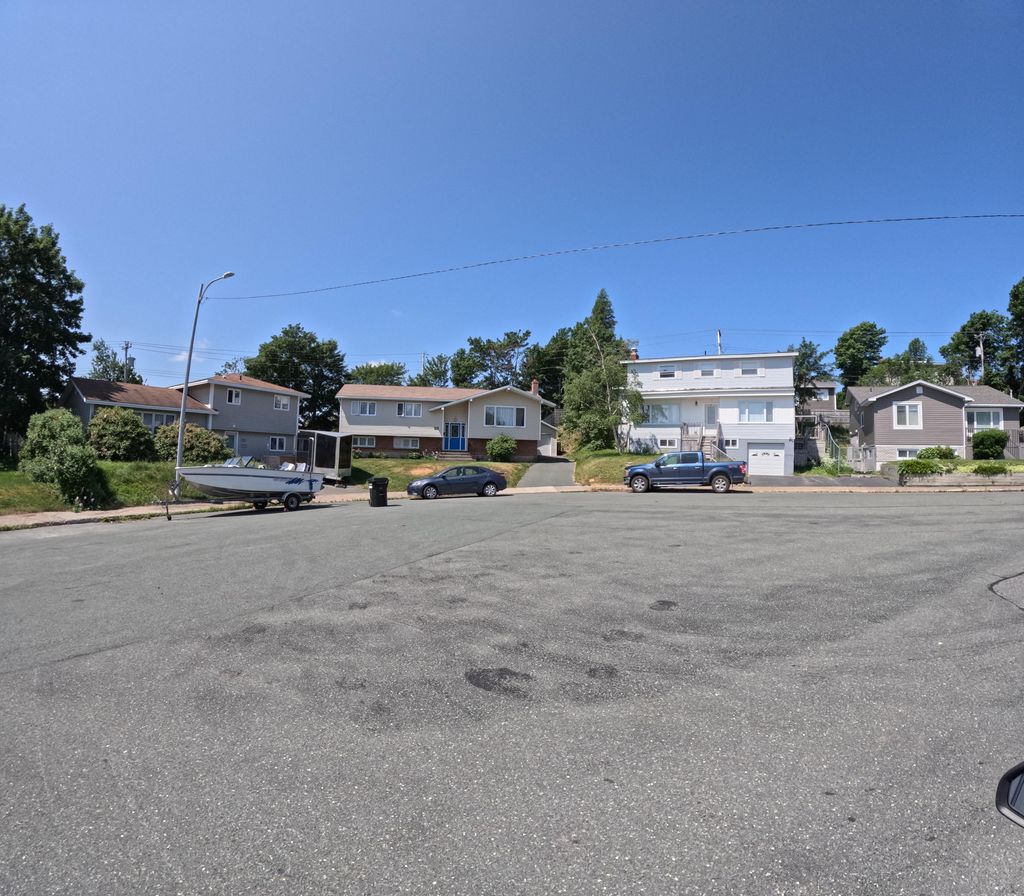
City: st_johns